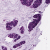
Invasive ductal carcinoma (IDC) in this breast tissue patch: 1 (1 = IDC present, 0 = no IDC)